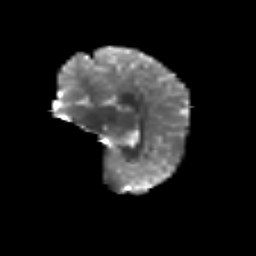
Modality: T2w
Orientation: sagittal
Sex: female
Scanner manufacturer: siemens
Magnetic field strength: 3 T
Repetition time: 5 s
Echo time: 0.071 s